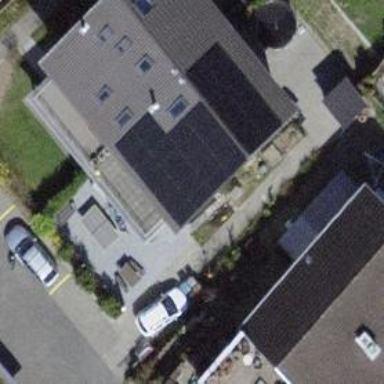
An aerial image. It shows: Solar photovoltaic panel generator.